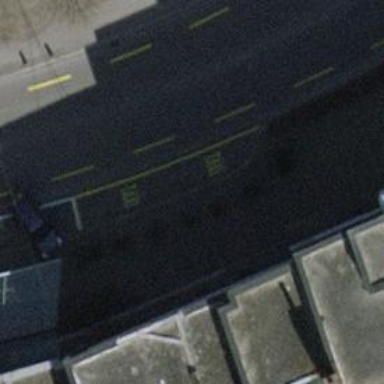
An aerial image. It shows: Taxi stand.